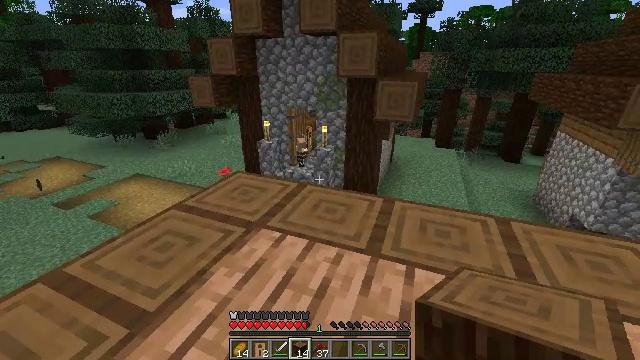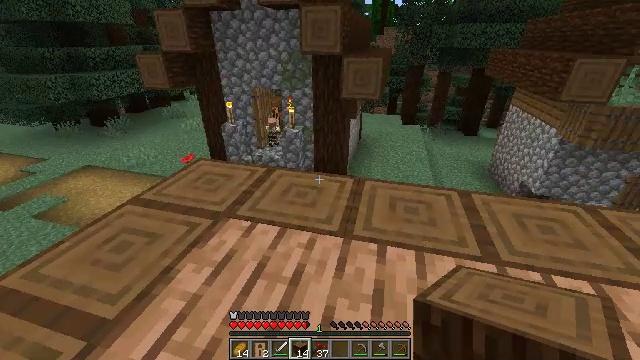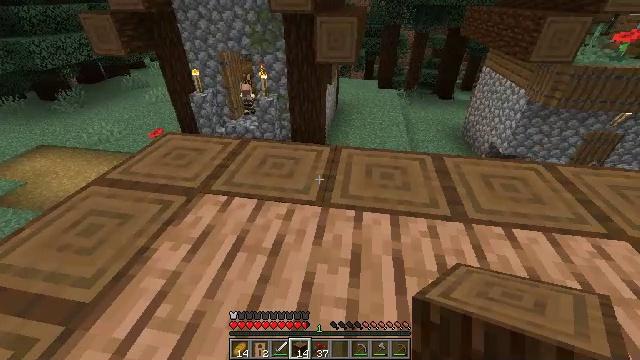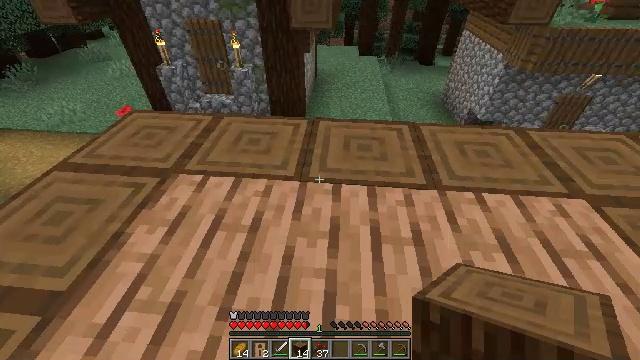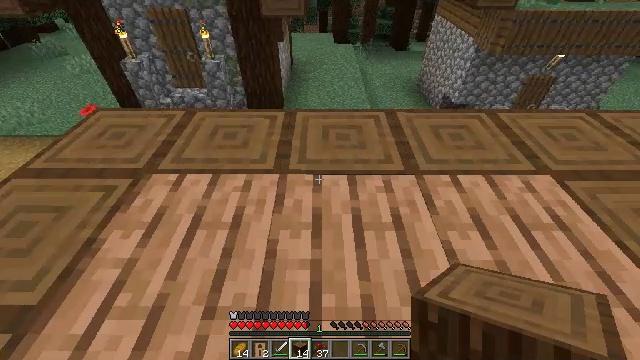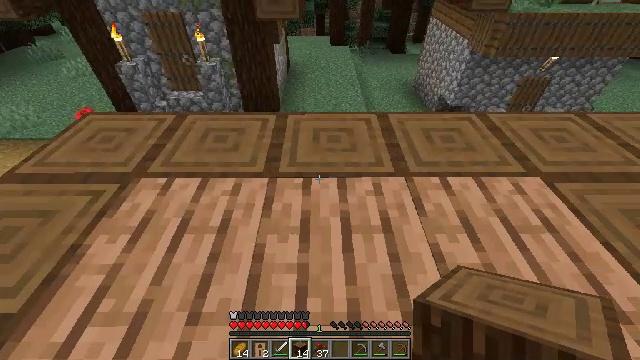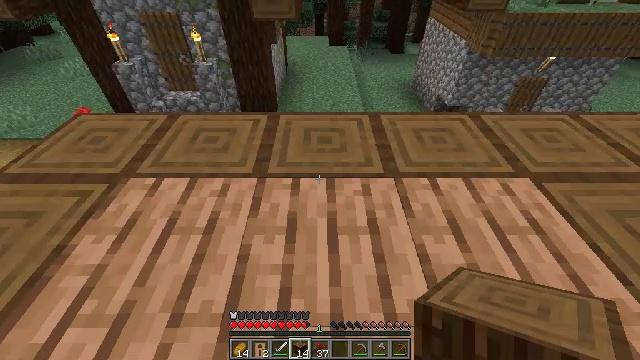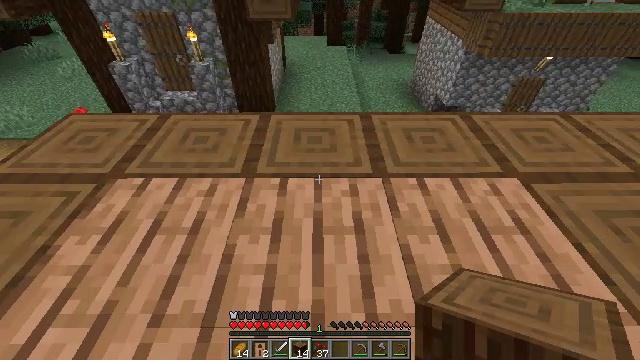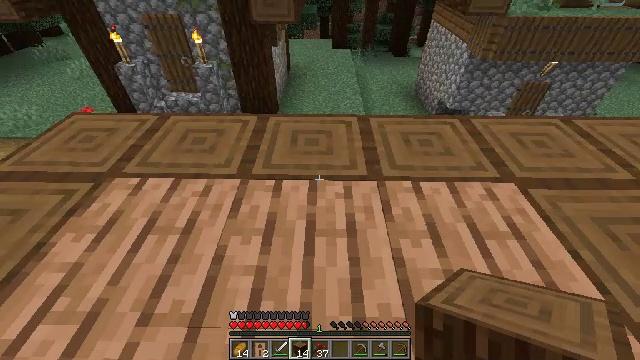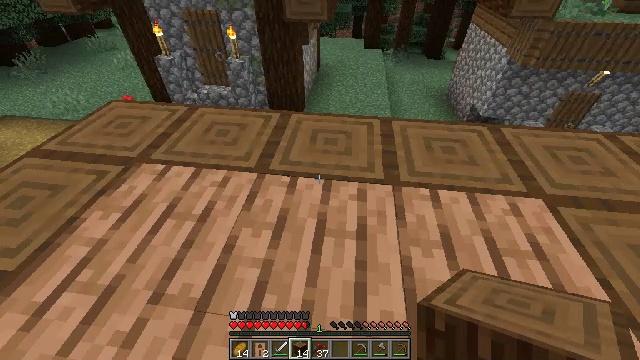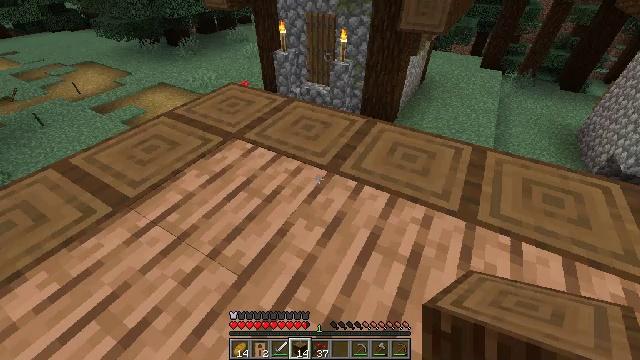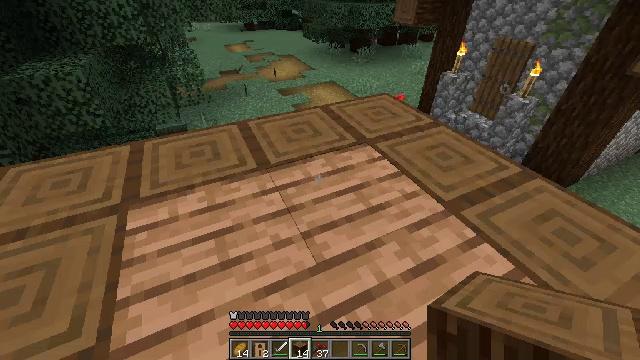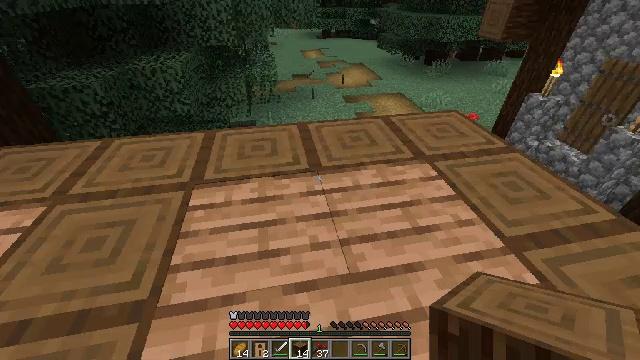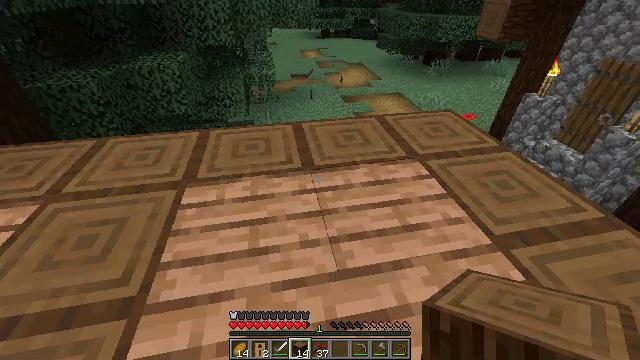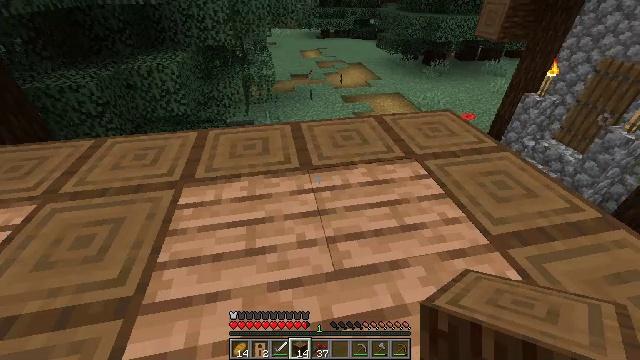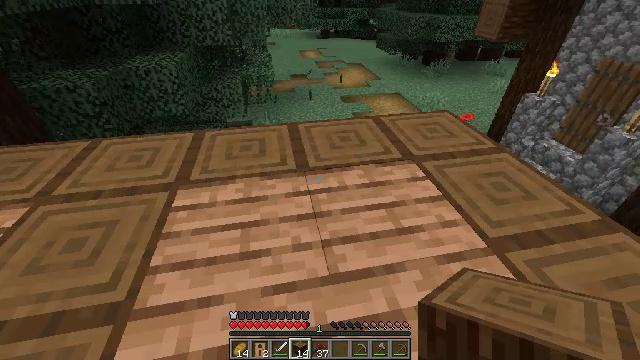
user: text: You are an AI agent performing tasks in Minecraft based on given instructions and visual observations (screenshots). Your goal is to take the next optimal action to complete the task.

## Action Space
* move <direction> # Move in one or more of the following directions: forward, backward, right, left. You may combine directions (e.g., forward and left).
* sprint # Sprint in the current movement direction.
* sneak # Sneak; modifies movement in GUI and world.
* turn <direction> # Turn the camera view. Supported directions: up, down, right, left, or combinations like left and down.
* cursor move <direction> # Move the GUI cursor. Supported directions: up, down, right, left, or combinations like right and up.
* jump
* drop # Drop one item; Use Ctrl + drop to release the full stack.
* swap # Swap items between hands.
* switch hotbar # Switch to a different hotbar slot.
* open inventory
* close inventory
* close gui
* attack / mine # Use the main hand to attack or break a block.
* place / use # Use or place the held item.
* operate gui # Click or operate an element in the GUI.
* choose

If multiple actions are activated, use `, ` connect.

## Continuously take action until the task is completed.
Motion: motion action
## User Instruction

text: Drop a spruce log.
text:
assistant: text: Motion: move right, sneak, turn right and down
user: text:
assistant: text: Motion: move right, sneak, turn right and down
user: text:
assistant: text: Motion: move right, sneak, turn right and down
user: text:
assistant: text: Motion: move right, sneak, turn right and down
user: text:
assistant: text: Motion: move right, sneak
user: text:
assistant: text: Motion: move right, sneak
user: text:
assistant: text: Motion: move right, sneak
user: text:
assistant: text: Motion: move right, sneak, turn left
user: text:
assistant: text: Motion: move right, sneak, turn left
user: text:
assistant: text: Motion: move right, sneak, turn left and up
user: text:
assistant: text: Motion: move right, sneak, turn left and up
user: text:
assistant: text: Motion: move right, sneak, turn left and up
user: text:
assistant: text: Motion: move right, sneak
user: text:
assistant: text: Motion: move forward, sneak
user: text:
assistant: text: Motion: move forward, sneak
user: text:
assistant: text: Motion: move forward, sneak
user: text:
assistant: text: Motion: move forward, sneak
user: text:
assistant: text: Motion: move forward, sneak
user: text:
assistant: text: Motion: move forward, sneak
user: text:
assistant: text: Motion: move forward, sneak
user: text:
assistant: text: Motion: move forward, sneak
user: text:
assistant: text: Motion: move forward, sneak
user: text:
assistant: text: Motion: move forward
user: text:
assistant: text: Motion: move forward
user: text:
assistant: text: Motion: move forward
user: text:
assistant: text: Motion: move forward, turn right
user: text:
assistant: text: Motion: move forward, turn right and down
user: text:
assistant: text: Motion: move forward, turn right
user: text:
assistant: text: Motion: move forward, turn right
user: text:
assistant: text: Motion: turn right